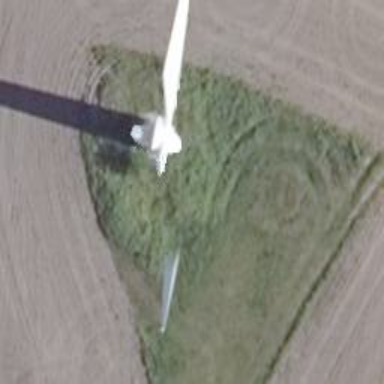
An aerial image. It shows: Wind generator in the form of horizontal axis wind turbine.